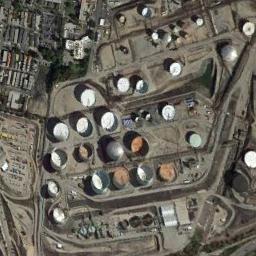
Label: storage_tank